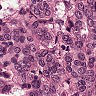
Metastatic tissue present: yes